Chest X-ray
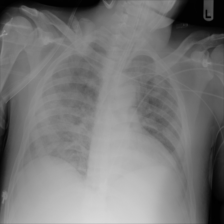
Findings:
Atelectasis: negative
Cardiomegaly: negative
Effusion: negative
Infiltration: negative
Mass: negative
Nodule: negative
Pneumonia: negative
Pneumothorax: negative
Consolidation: negative
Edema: negative
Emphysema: negative
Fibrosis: negative
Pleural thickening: negative
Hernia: negative